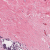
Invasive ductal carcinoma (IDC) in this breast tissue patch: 0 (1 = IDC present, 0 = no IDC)